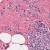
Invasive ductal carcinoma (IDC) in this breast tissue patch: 1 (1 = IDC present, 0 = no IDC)